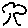
Label: tree